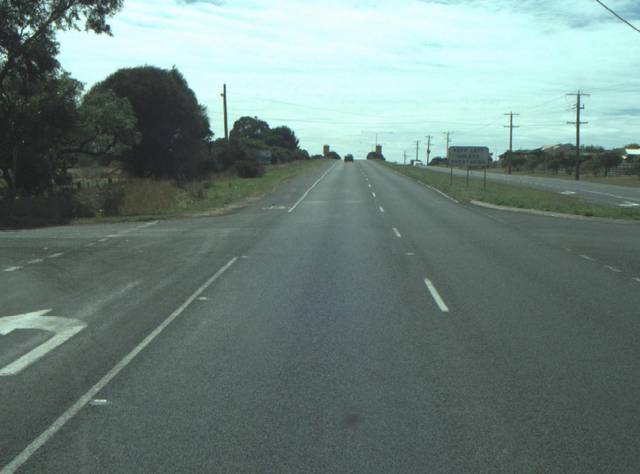
Region: Australia
Coordinates: -38.176, 144.471